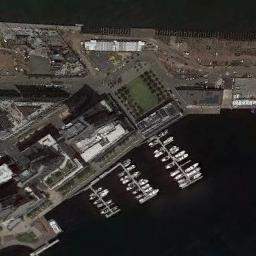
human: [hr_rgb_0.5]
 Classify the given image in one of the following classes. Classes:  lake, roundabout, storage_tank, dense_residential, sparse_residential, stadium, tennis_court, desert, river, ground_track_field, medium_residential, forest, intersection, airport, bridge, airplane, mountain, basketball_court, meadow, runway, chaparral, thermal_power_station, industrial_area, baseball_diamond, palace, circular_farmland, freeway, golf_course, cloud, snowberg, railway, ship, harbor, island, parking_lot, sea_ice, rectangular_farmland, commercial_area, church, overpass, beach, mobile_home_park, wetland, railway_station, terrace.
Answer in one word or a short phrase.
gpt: harbor